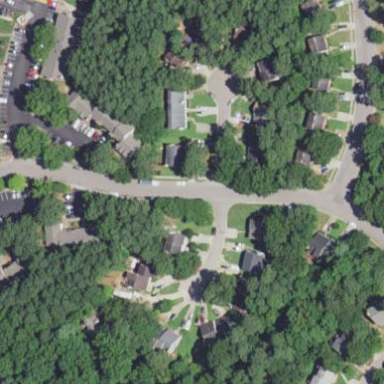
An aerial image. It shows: Residential area within neighborhood.